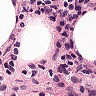
Metastatic tissue present: no